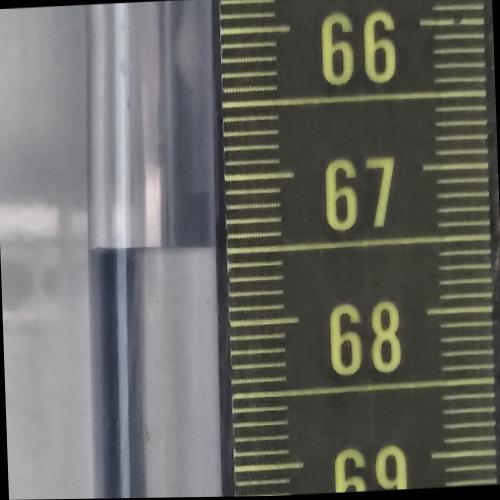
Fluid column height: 67.5 cm